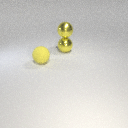
large yellow metal sphere above large yellow metal sphere